【题型】解答题　【知识点】平面几何　【难度】easy
如图 1，等腰 $\triangle ABC$ 是 $\odot O$ 的内接三角形，$AB=AC$，连接 $AO$ 并延长 $AO$ 交 $BC$ 于点 $D$，连接 $OB$、$OC$.

(1) 求证：$D$ 是 $BC$ 中点；

(2) 如图 2，延长 $BO$ 交 $AC$ 于 $E$、交 $\odot O$ 于 $F$，其中 $OA=3$，$OE=2$.

$\textcircled{1}$求线段 $BC$ 的长；

$\textcircled{2}$求 $\angle COF$ 的正弦值.
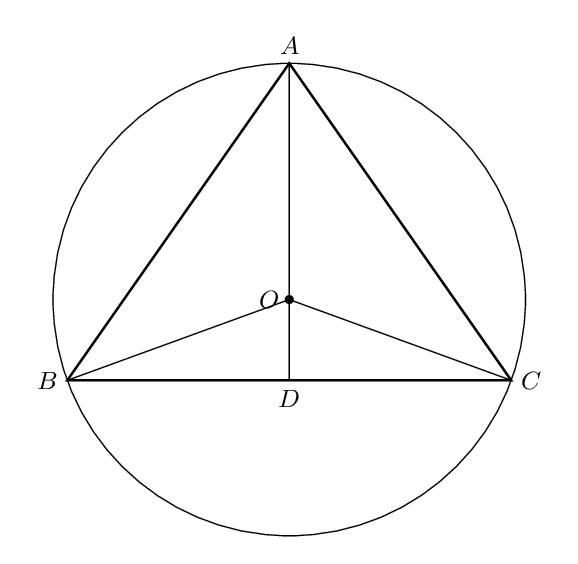
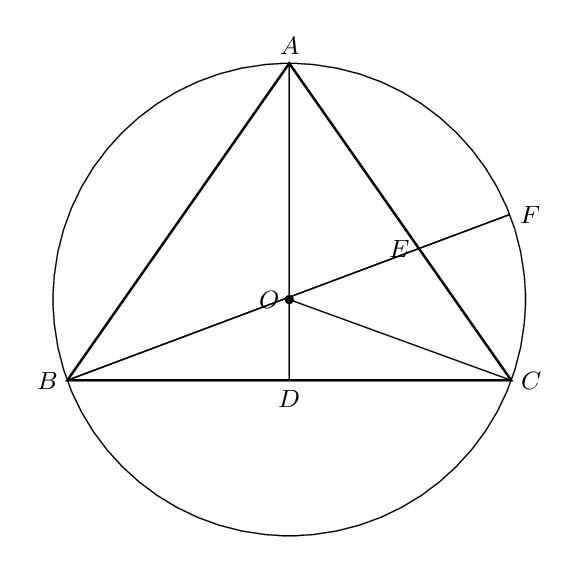
【解答】
【详解】
(1) $\because AB=AC,\ OB=OC,$

$\therefore AO$ 是线段 $BC$ 的垂直平分线，\\
$\because$ 连接 $AO$ 并延长 $AO$ 交 $BC$ 于点 $D$，\\
$\therefore D$ 是 $BC$ 中点.

(2) $\textcircled{1}$如图 1，连接 $FC$.

$\because BF$ 为 $\odot O$ 的直径，\\
$\therefore \angle BCF = 90^\circ$，\\
$\therefore FC \perp BC$.

由 (1) 知：$AO$ 是线段 $BC$ 的垂直平分线，\\
$\therefore AD \perp BC$，\\
$\therefore AD \parallel FC$，\\
$\therefore \triangle AOE \backsim \triangle CFE$，\\
$\therefore \frac{OA}{CF} = \frac{OE}{EF}$，即 $OA \cdot EF = OE \cdot CF$，

$\because OF = OA = 3$，$OE = 2$，\\
$\therefore EF = OF - OE = 1$，$BF = 2OA = 6$，\\
$\therefore 3 \times 1 = 2CF$，$CF = \frac{3}{2}$，

$\therefore BC = \sqrt{BF^2 - CF^2} = \sqrt{6^2 - \left(\frac{3}{2}\right)^2} = \frac{3\sqrt{15}}{2}$.

$\textcircled{2}$ 如图 2，过点 $C$ 作 $CH \perp BF$ 于点 $H$，则 $\angle FHC = 90^\circ$.

$\because \angle FHC = \angle BCF = 90^\circ$，$\angle HFC = \angle BFC$，\\
$\therefore \triangle FCH \backsim \triangle FBC$，\\
$\therefore \frac{FC}{BF} = \frac{CH}{BC}$，即 $FC \cdot BC = BF \cdot CH$.

$\therefore \frac{3}{2} \times \frac{3\sqrt{15}}{2} = 6CH,\quad CH = \frac{3\sqrt{15}}{8}$.

$\therefore \sin \angle COF = \frac{CH}{OC} = \frac{\frac{3\sqrt{15}}{8}}{3} = \frac{\sqrt{15}}{8}$.

$\therefore \angle COF$ 的正弦值为 $\frac{\sqrt{15}}{8}$.
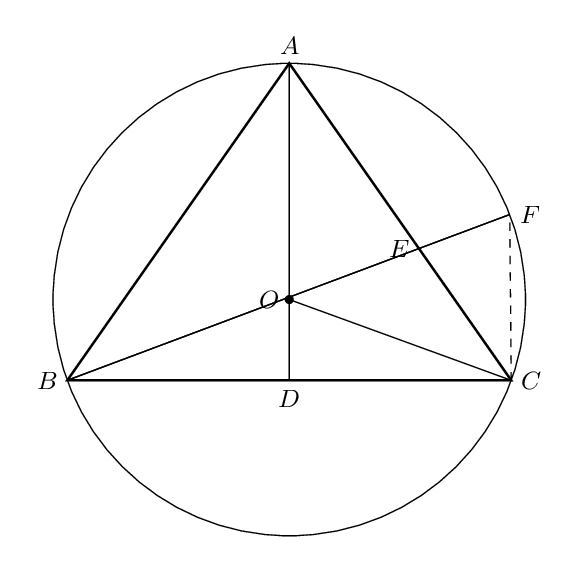
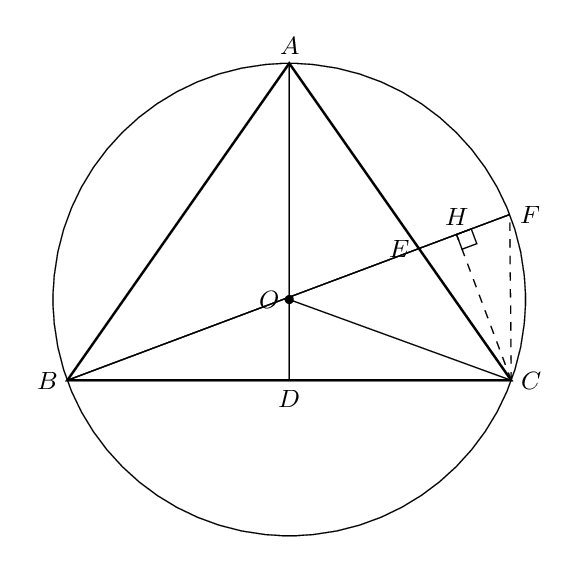